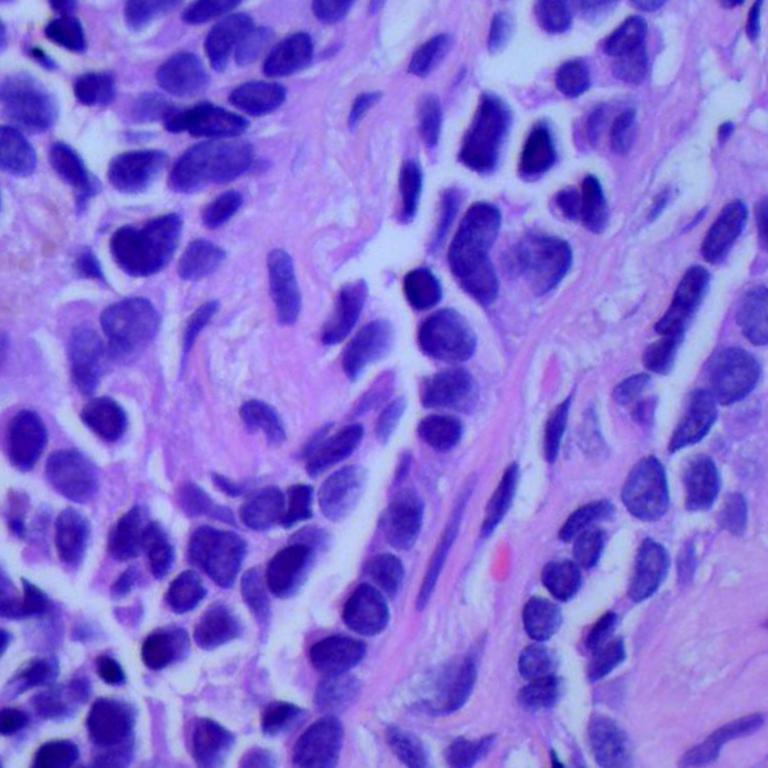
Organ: lung
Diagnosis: adenocarcinomas